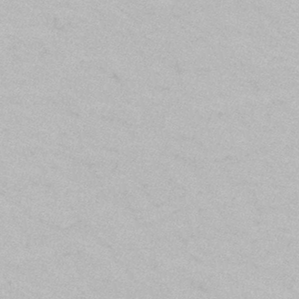
Label: frost